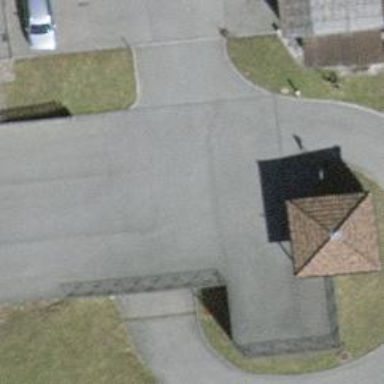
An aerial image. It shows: Paved driveway road for service vehicles.